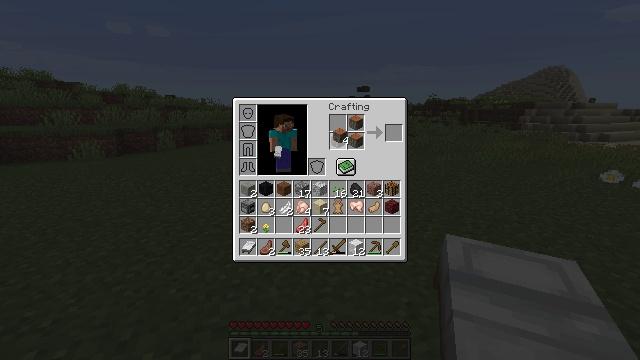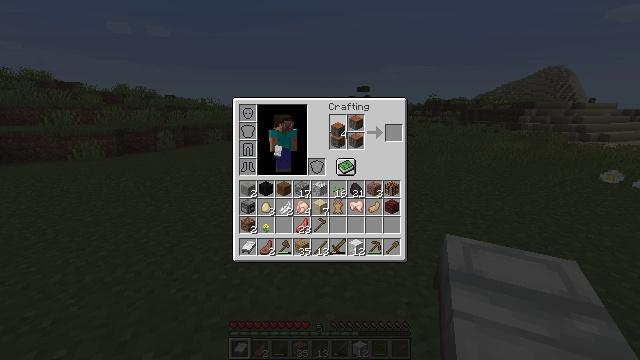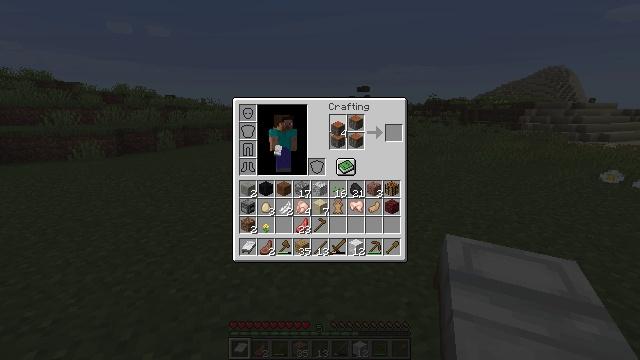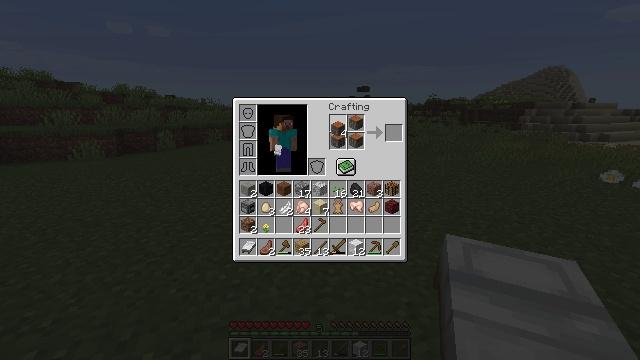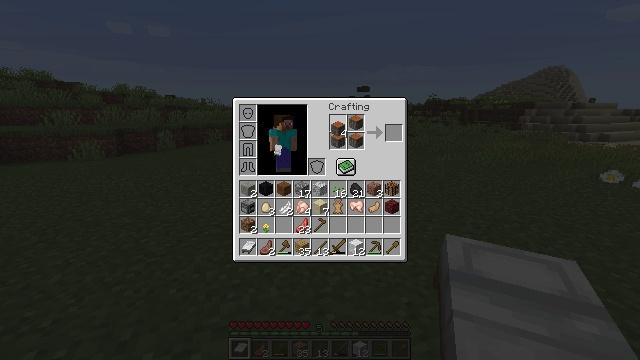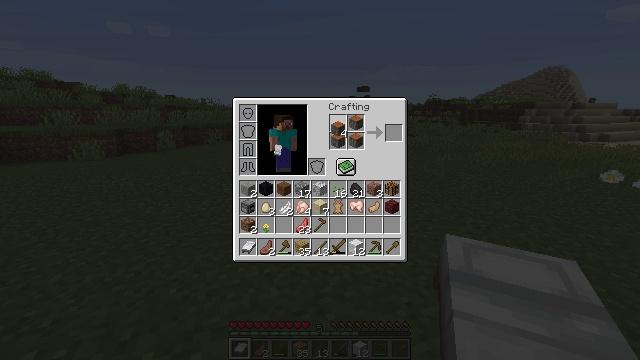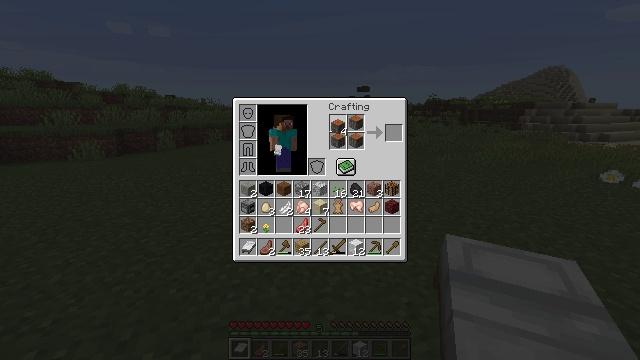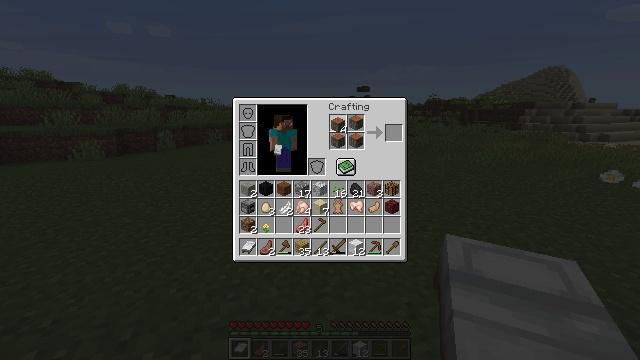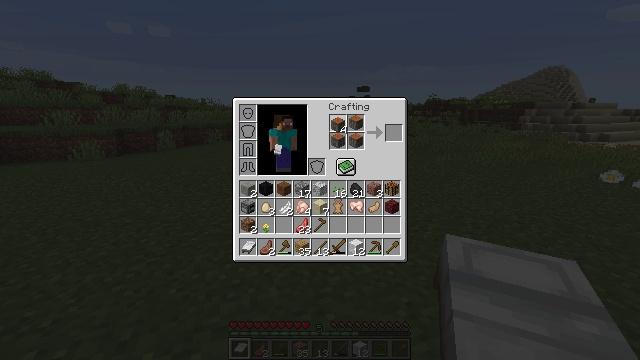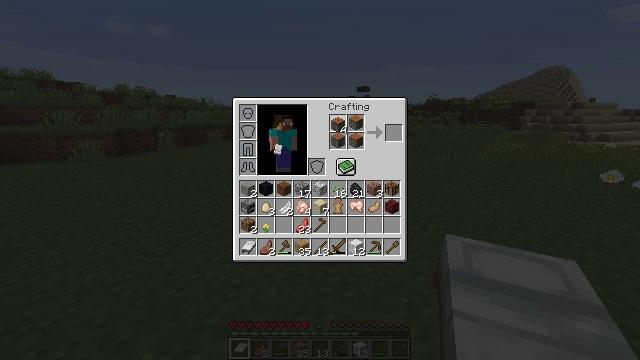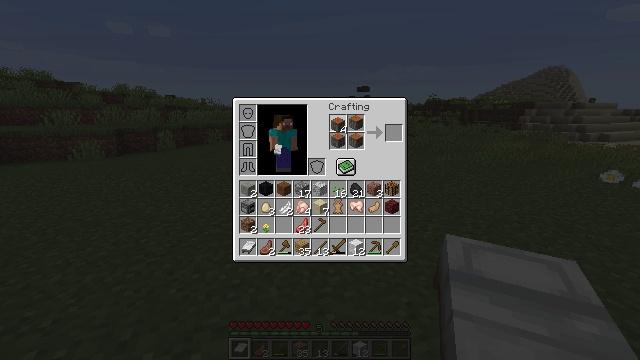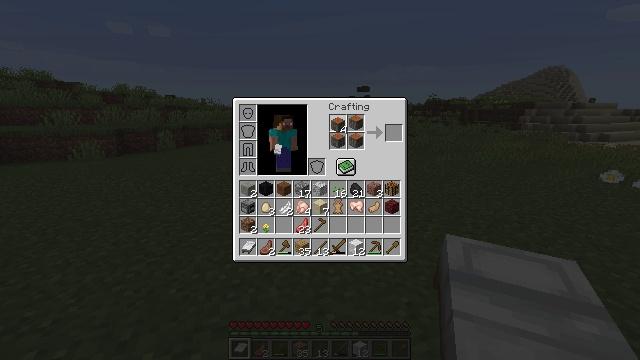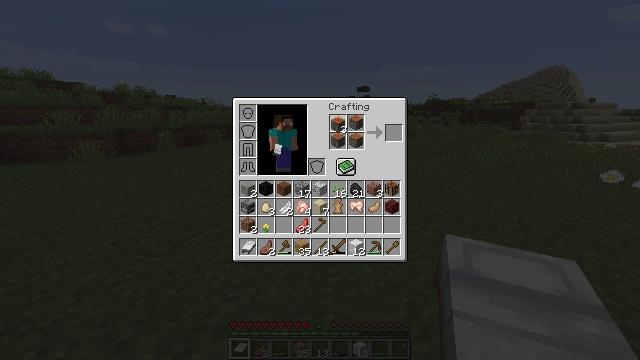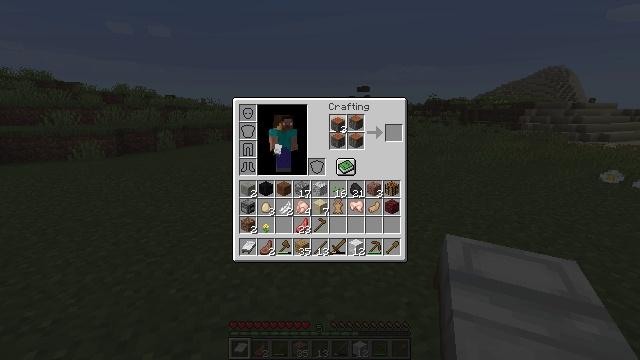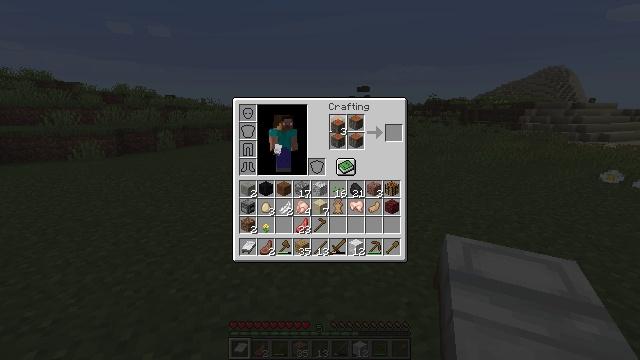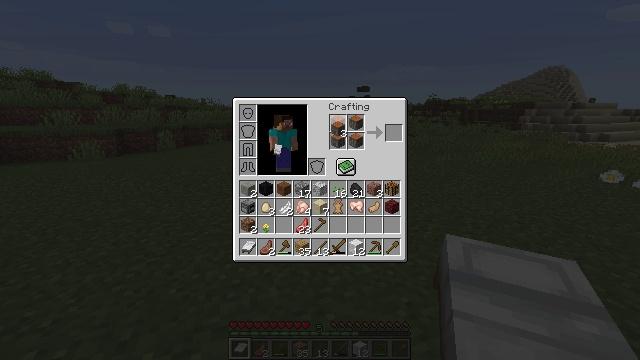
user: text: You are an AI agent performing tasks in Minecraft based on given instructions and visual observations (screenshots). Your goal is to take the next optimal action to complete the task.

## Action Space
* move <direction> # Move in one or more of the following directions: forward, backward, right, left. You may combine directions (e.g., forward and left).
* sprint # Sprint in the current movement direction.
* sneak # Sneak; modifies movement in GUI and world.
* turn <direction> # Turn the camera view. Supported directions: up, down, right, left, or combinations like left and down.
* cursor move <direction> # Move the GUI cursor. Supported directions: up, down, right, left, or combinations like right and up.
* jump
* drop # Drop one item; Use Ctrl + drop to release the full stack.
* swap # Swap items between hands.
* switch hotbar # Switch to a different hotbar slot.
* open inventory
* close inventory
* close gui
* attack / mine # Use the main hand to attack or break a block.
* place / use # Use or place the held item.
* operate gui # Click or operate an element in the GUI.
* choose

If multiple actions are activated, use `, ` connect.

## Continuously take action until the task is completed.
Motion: motion action
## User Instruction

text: Produce acacia wood using acacia logs.
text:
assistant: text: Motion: no_op
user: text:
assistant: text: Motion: no_op
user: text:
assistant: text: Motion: no_op
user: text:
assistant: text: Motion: no_op
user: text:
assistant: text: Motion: no_op
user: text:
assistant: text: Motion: no_op
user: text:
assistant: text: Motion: no_op
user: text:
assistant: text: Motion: no_op
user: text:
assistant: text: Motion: choose
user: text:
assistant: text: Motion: choose
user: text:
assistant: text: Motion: choose
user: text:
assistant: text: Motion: no_op
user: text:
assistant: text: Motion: no_op
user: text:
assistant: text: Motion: no_op
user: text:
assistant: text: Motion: no_op
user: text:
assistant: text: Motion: no_op
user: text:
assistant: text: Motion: no_op
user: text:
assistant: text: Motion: cursor move right
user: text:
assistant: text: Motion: cursor move right
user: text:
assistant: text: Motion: no_op
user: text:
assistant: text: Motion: no_op
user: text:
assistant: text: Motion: no_op
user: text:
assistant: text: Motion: no_op
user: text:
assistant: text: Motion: no_op
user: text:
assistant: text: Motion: no_op
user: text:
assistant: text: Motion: no_op
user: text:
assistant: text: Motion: no_op
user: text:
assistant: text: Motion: cursor move right
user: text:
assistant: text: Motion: no_op
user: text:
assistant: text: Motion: no_op